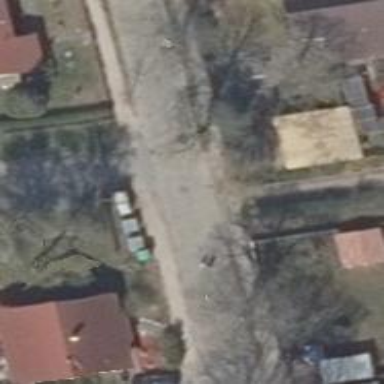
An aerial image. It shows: Residential road with sidewalks on both sides.